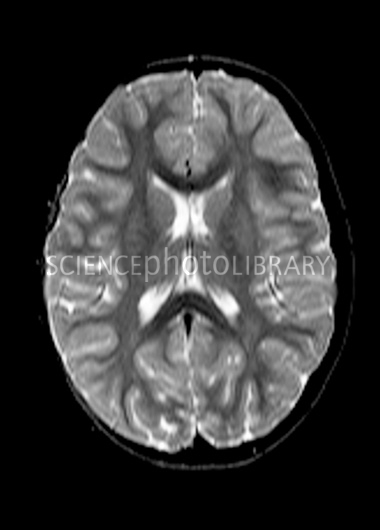
Label: notumor